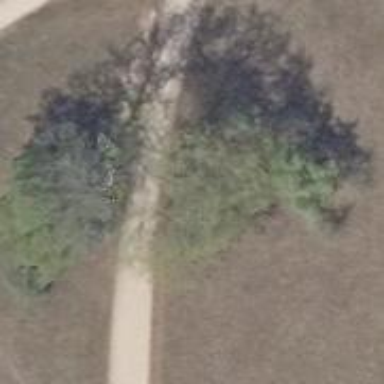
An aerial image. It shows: Compacted path road.